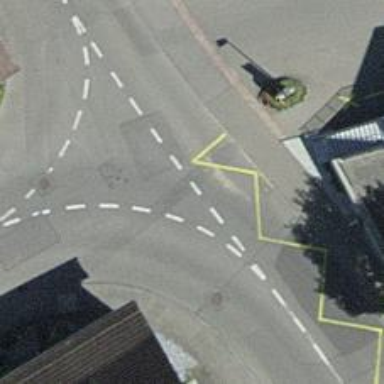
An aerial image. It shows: Bus stop with stop position for public transport.